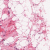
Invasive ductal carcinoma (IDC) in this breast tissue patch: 0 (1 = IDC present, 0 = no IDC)